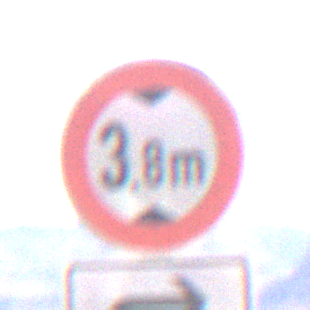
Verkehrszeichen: TatsaechlicheHoehe
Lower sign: RichtungsangabeDurchPfeile5
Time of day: MorningAfternoon
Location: Outdoor (Nature)
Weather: Clear
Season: NotSpecified
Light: Natural